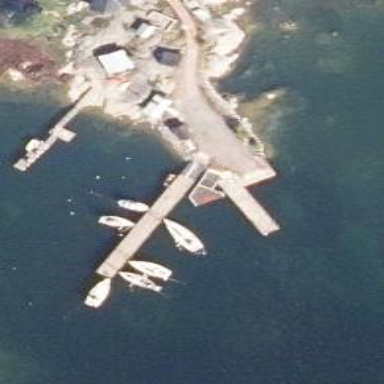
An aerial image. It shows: Dock by the waterway.